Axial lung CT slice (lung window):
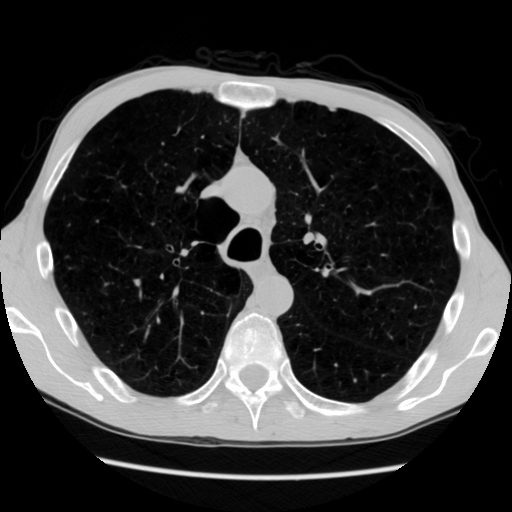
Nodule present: no